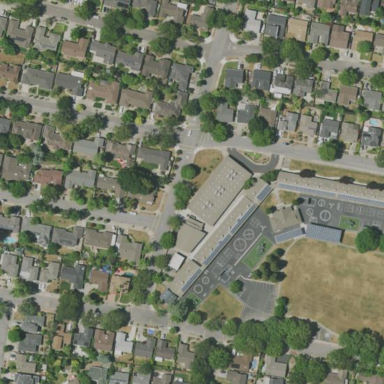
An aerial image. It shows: School building.